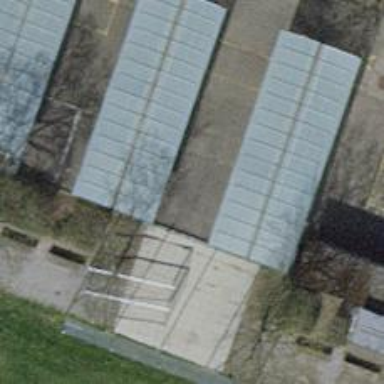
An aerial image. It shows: Bicycle parking area located on the roof of building.